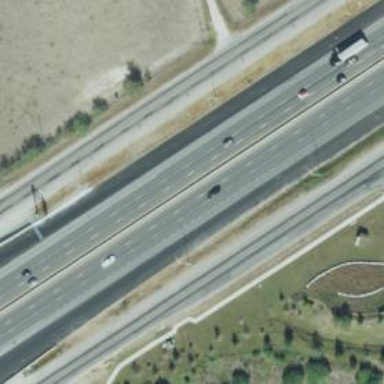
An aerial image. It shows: Motorway junction.